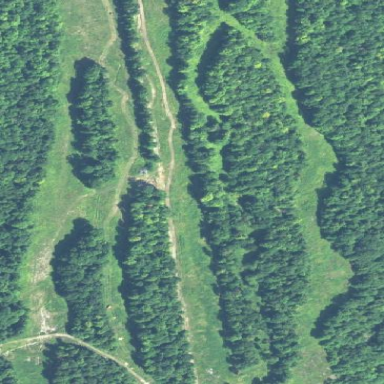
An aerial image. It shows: Intermediate downhill woodland piste characterized by needle-leaved trees.